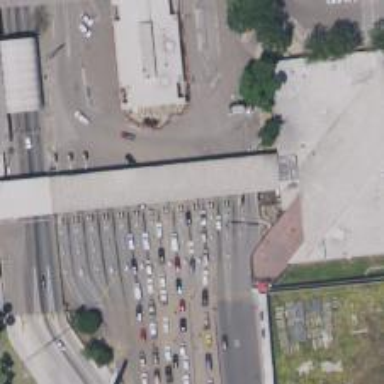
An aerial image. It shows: Border control barrier.